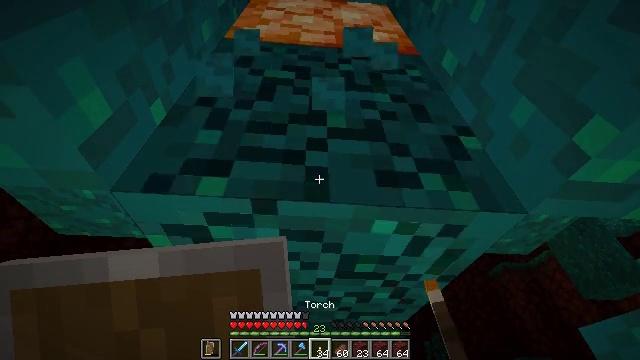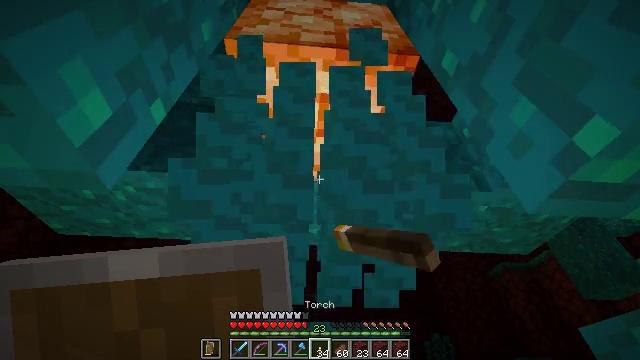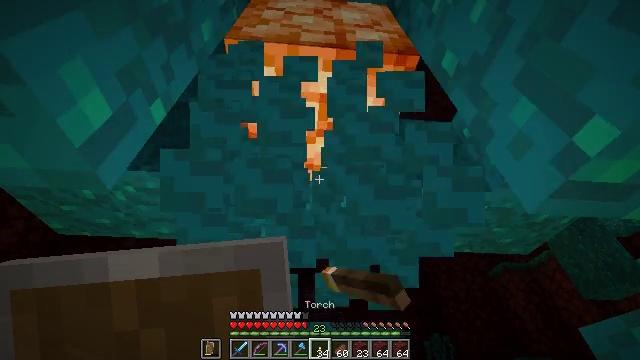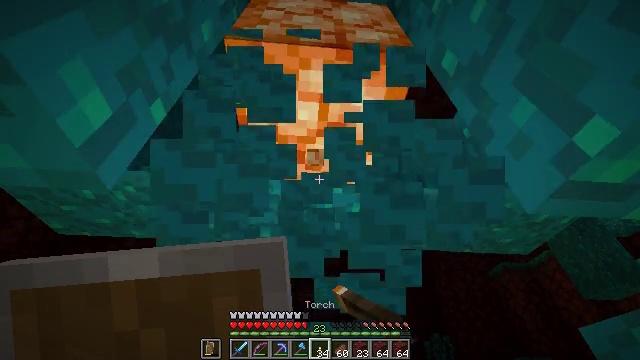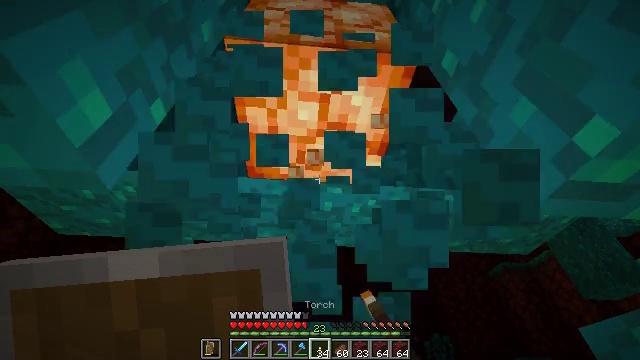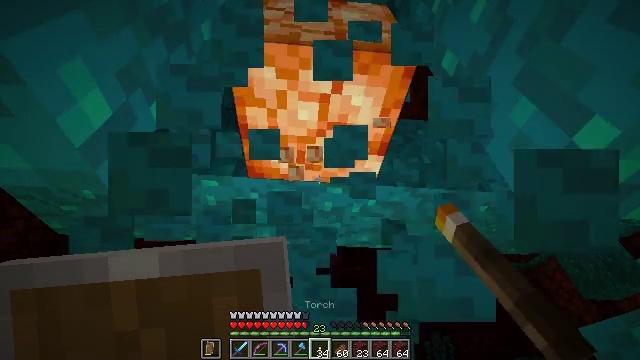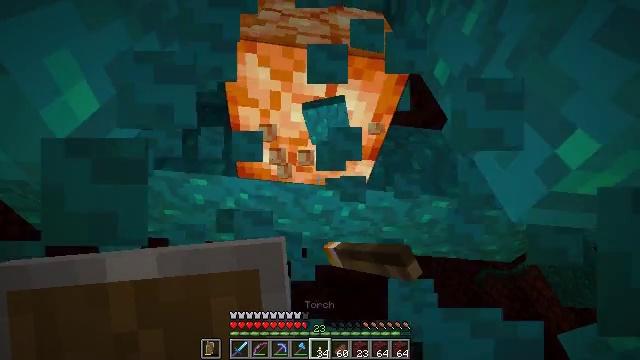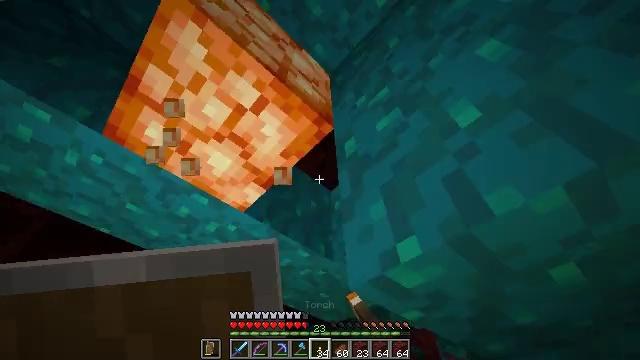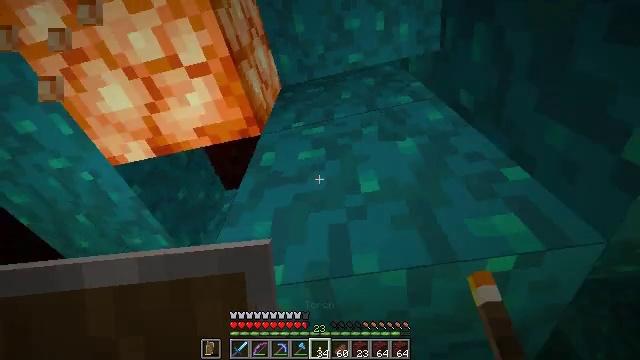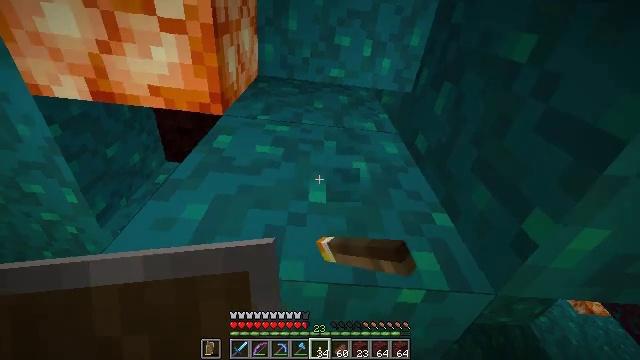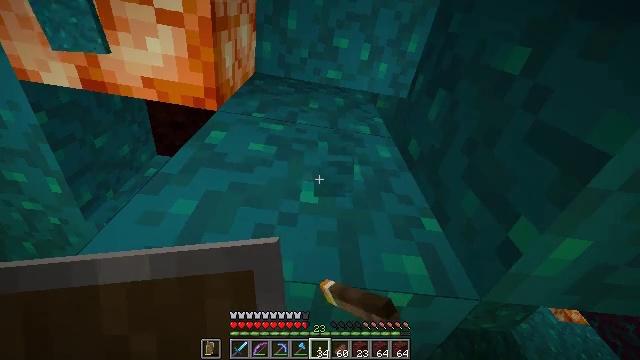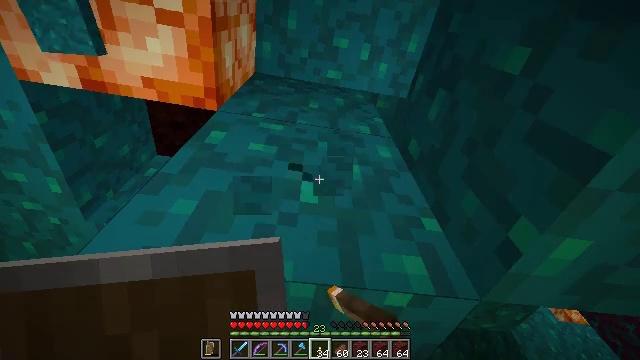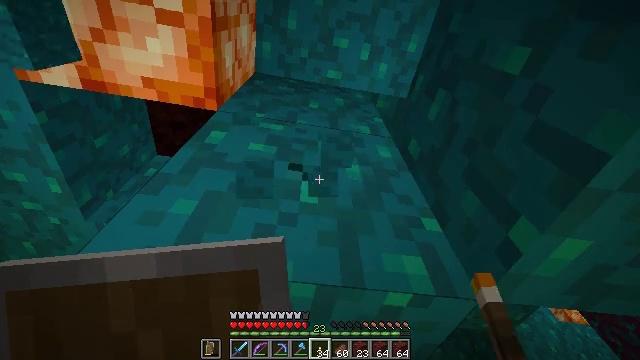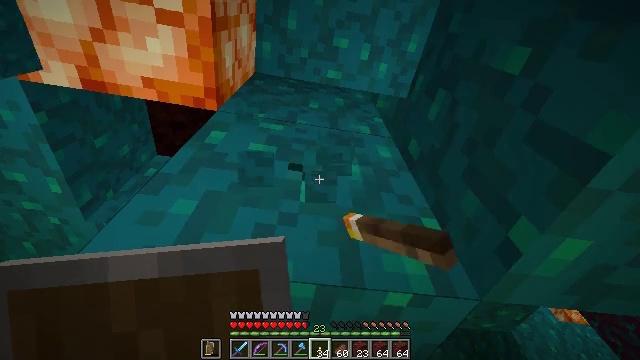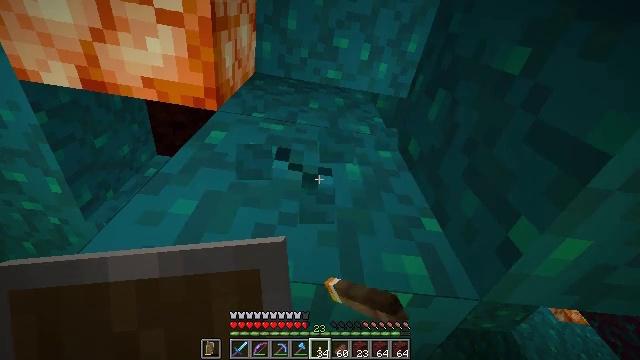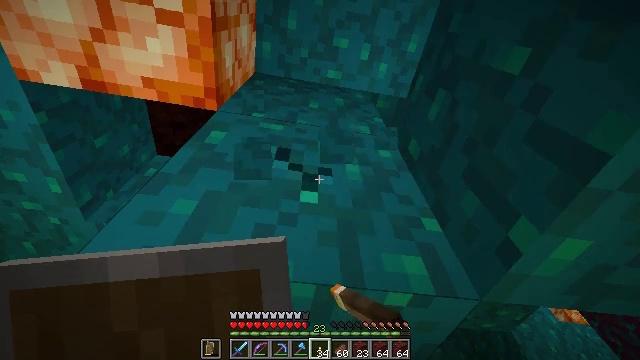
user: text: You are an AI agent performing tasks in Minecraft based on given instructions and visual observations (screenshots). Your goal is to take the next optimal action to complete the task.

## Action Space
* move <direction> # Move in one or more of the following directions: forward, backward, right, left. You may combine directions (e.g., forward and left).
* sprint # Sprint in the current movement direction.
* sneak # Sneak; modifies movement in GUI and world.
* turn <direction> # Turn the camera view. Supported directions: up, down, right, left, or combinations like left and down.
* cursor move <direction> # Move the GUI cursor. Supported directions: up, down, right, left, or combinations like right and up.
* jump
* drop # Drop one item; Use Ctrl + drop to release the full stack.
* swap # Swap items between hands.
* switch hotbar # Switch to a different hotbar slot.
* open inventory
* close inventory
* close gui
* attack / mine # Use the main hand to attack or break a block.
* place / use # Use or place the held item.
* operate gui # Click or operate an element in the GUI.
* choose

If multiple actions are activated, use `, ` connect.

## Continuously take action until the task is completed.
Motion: motion action
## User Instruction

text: Attack the warped wart block to obtain it.
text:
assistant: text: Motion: attack / mine
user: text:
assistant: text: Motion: attack / mine
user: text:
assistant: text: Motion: attack / mine
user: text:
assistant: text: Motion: attack / mine
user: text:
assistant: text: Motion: attack / mine
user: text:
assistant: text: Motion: turn right, attack / mine
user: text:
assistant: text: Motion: turn right and up, attack / mine
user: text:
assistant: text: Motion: turn right and up, attack / mine
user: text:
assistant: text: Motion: turn right and up, attack / mine
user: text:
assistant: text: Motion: turn right, attack / mine
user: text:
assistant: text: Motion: attack / mine
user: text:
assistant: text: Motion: attack / mine
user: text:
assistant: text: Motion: attack / mine
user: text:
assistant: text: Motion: attack / mine
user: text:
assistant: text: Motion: attack / mine
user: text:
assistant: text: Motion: attack / mine
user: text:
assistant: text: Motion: attack / mine
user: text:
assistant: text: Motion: attack / mine
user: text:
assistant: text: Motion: attack / mine
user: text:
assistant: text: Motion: attack / mine
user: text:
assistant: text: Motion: attack / mine
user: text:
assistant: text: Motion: attack / mine
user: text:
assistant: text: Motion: attack / mine
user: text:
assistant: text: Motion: attack / mine
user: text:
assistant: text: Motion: attack / mine
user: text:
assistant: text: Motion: attack / mine
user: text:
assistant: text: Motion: attack / mine
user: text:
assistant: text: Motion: attack / mine
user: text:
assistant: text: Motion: attack / mine
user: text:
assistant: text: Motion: attack / mine